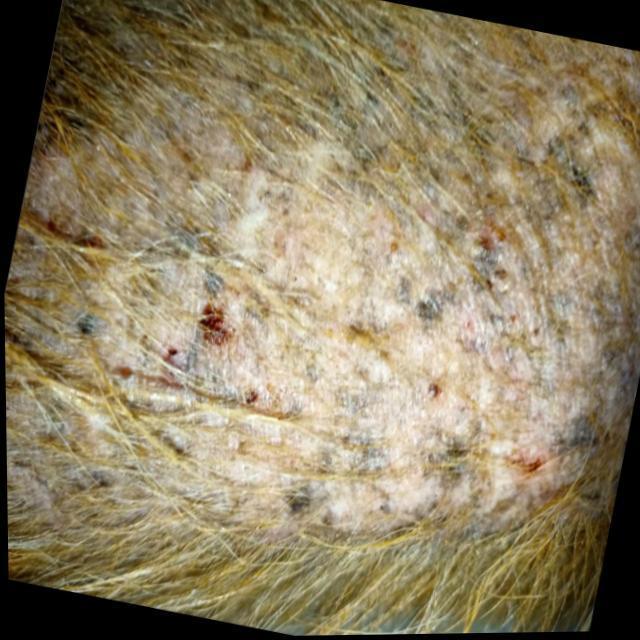
Canine demodicosis (Demodex mange) — caused by Demodex canis mites. Presents with alopecia, follicular papules, pustules, and comedones. Often localized on face and forelimbs.